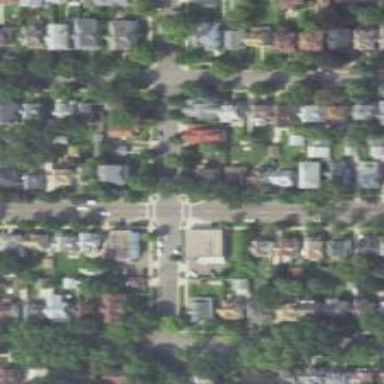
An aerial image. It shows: Neighborhood.